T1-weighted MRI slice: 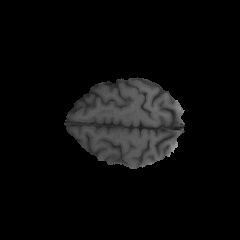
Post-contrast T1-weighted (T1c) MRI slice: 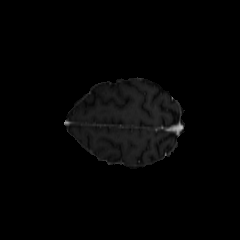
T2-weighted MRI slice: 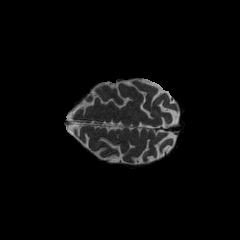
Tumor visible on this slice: no